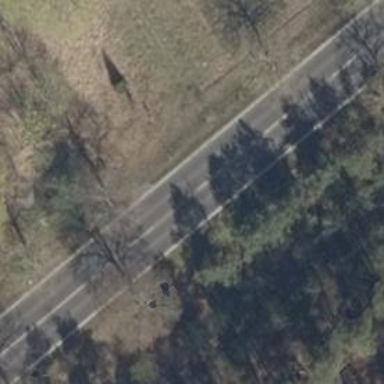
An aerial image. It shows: Primary road with asphalt surface.